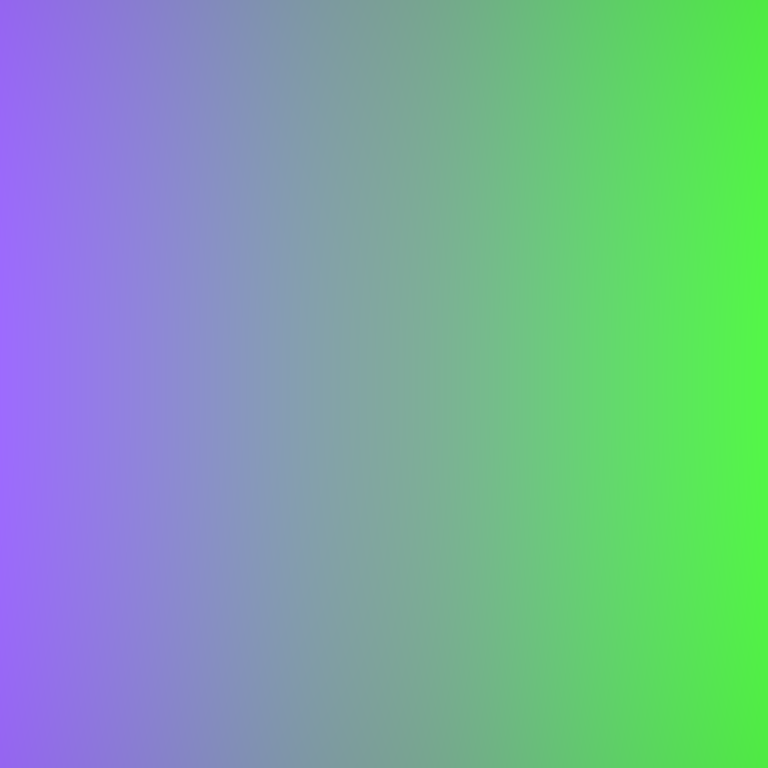
Abstract light effect, smooth gradient from violet to green, calm atmosphere, soft blend, no room, no furniture, no objects.